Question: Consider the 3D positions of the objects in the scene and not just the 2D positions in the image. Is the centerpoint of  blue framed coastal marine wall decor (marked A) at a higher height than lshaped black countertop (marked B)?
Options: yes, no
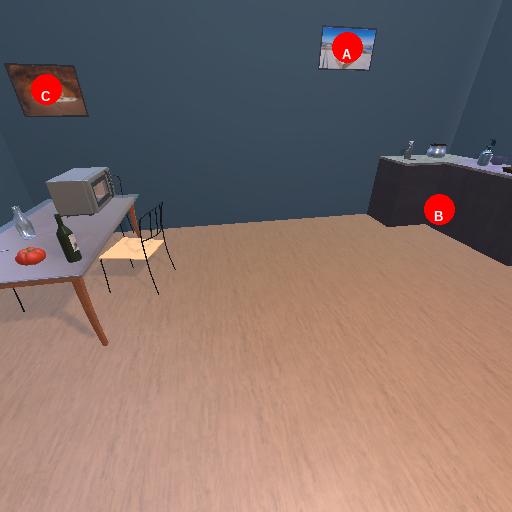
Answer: yes